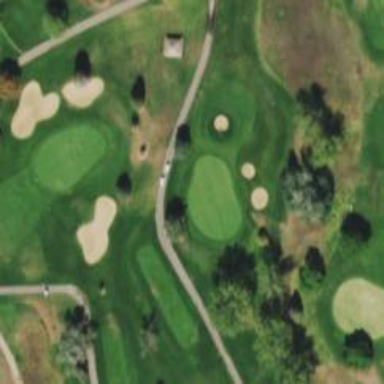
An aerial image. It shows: Path designated for golf carts.